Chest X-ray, PA view. Patient: 47 years old, sex F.
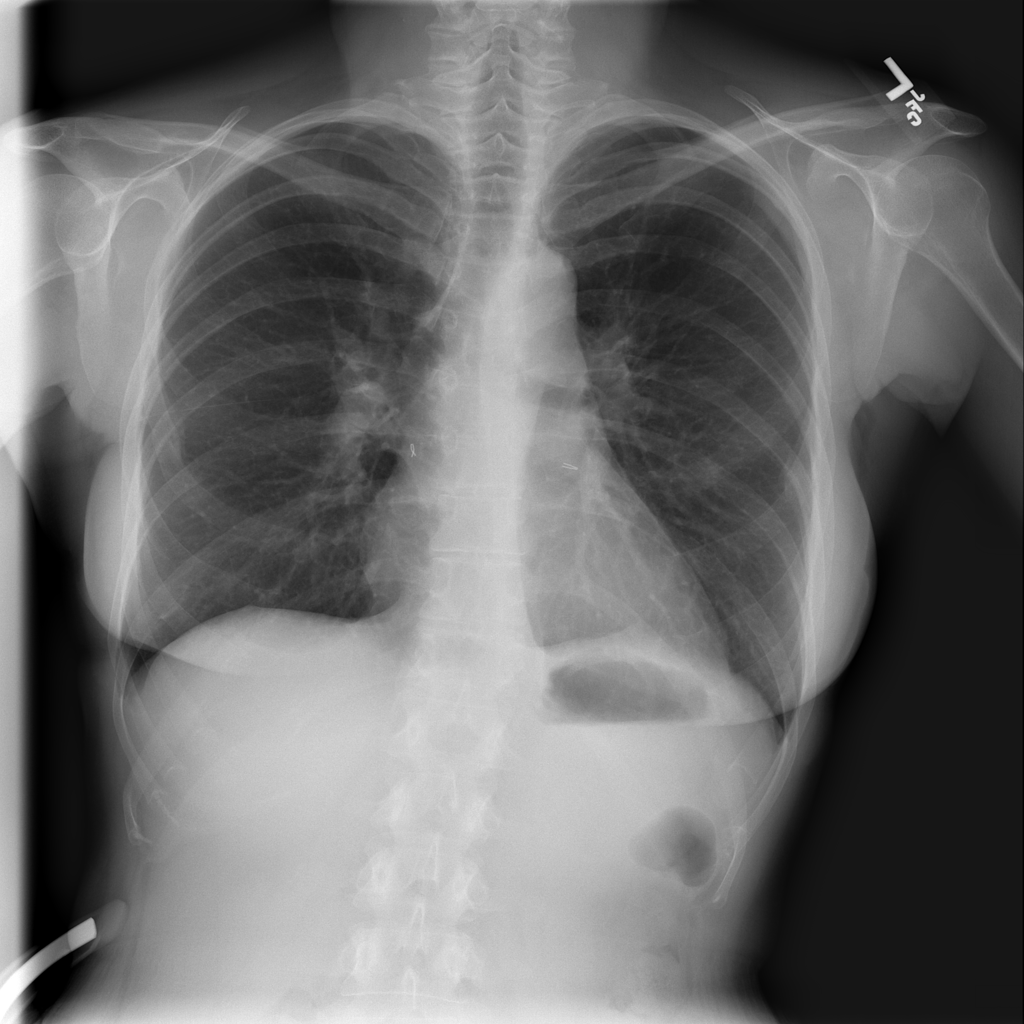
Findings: No Finding